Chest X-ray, PA view. Patient: 42 years old, sex M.
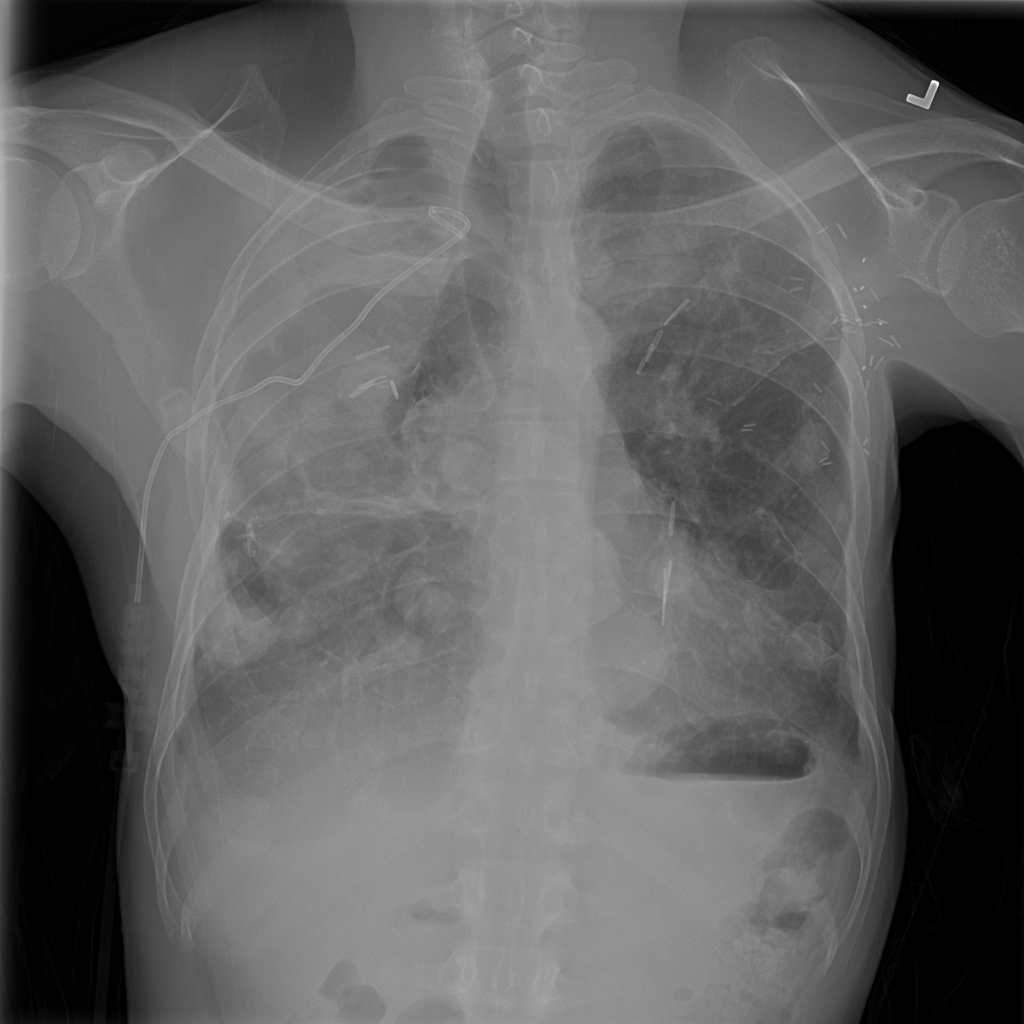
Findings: Fibrosis, Mass, Nodule